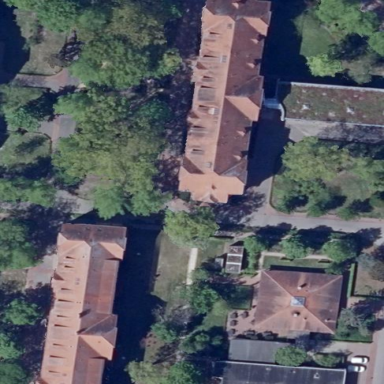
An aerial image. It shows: Hospital building.